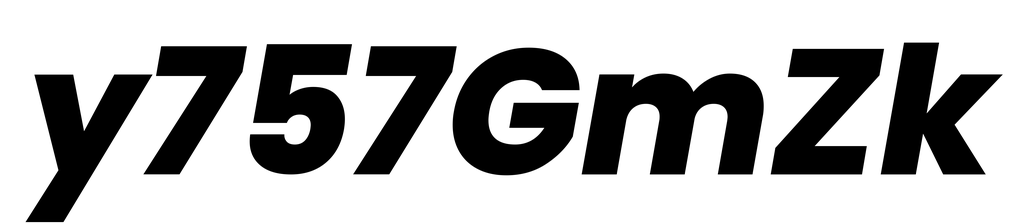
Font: Poppins-ExtraBoldItalic